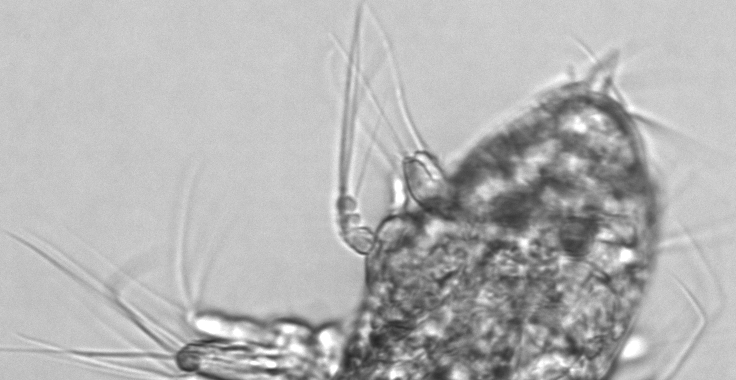
Label: Copepod_nauplii